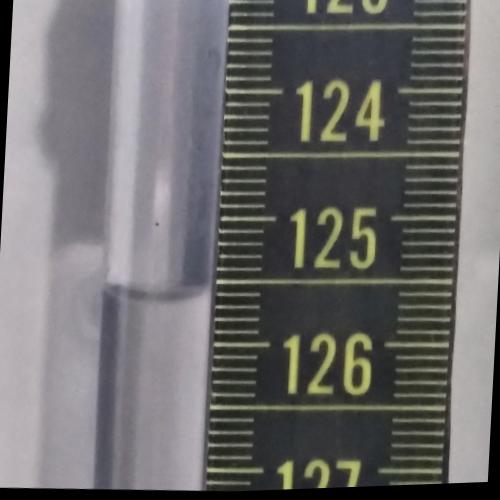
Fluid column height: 125.6 cm